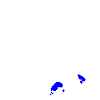
Particle: proton